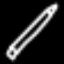
Label: pencil